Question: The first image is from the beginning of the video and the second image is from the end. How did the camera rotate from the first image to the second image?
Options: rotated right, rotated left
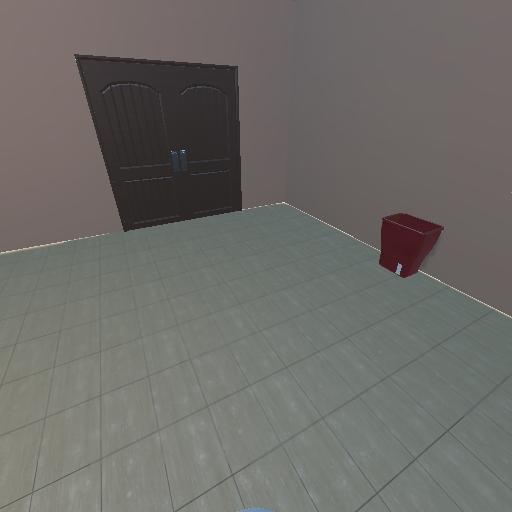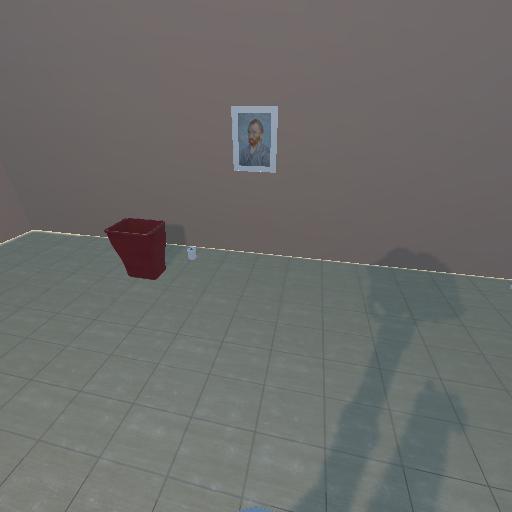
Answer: rotated right